Interaction volume radius: 5 \u00c5
Interaction volume height: 20 \u00c5
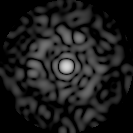
Disorder parameter: 0.8403